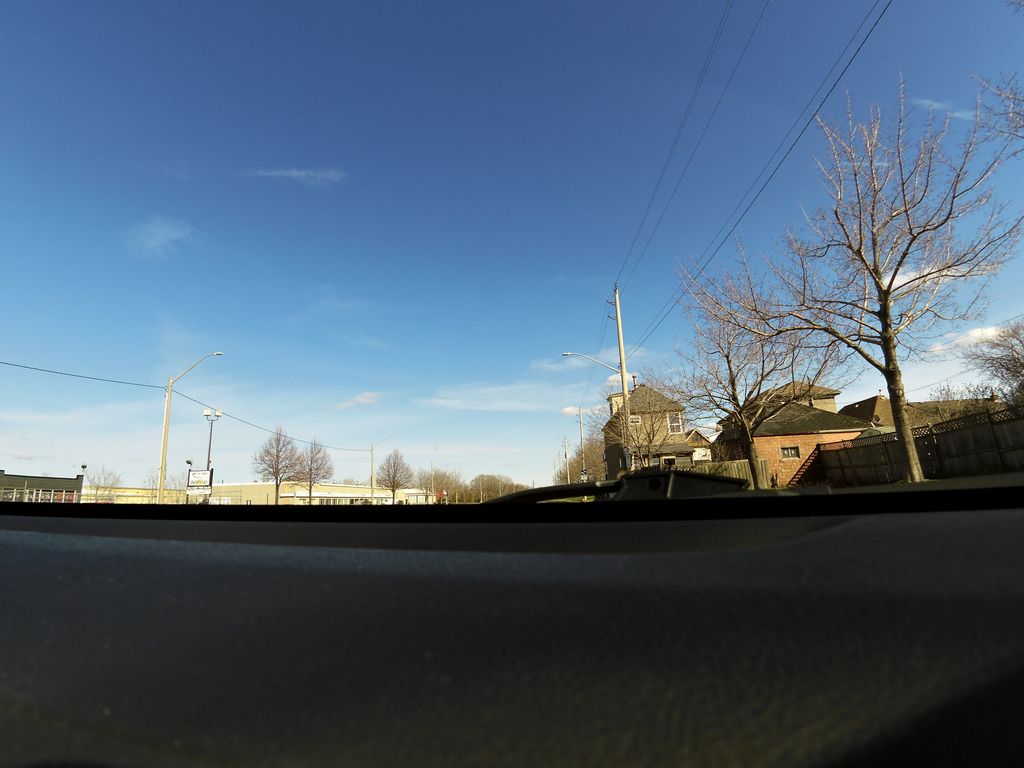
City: hamilton